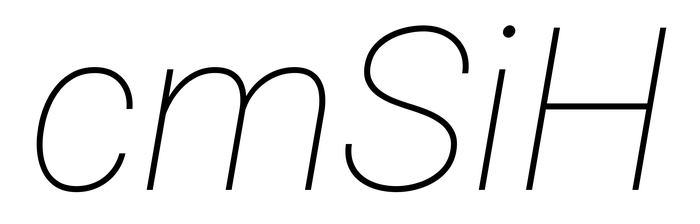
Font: Roboto-Italic_Thin_Italic